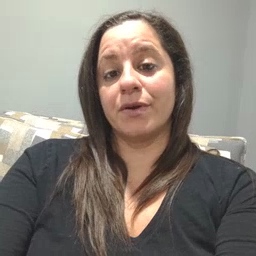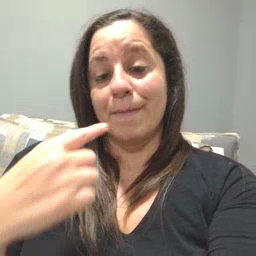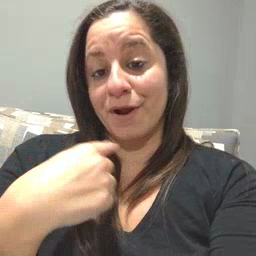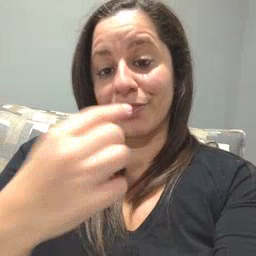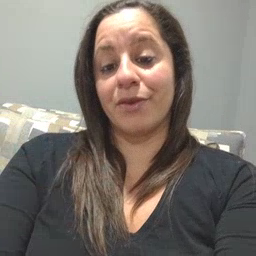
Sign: mouth